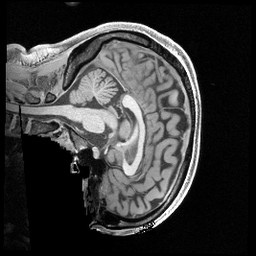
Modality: T1w
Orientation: sagittal
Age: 20
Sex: female
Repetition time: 2.4 s
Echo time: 0.00222 s